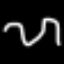
Label: squiggle